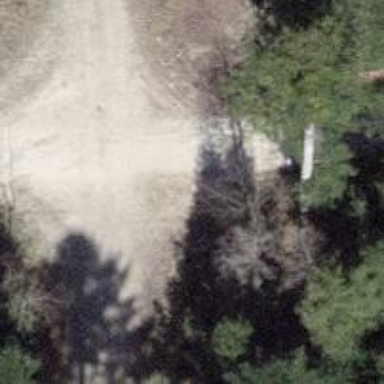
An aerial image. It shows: Gravel track with grade2 tracktype.